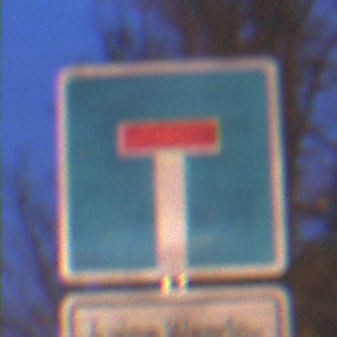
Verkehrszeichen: Sackgasse
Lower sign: HinweisGeaenderteVorfahrtVerkehrsfuehrungVerkehrsregelung3
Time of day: Night
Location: Outdoor (Urban)
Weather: Clear
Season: NotSpecified
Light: Artificial